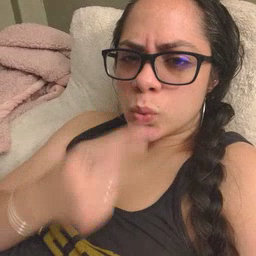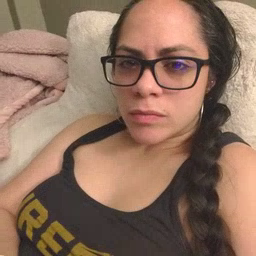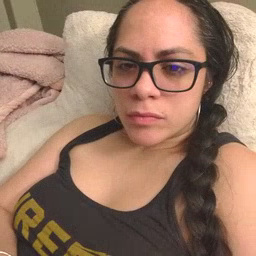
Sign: nose